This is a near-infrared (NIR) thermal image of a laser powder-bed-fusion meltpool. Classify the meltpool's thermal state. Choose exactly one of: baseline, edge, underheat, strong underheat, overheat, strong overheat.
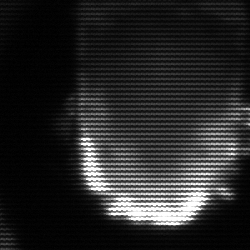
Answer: baseline